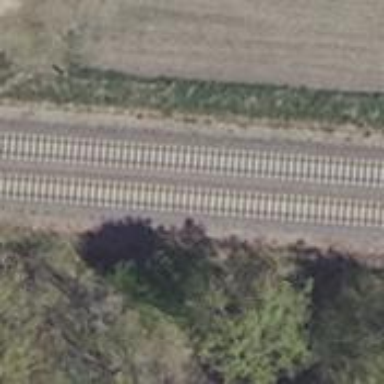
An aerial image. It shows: Railway track.